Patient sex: M
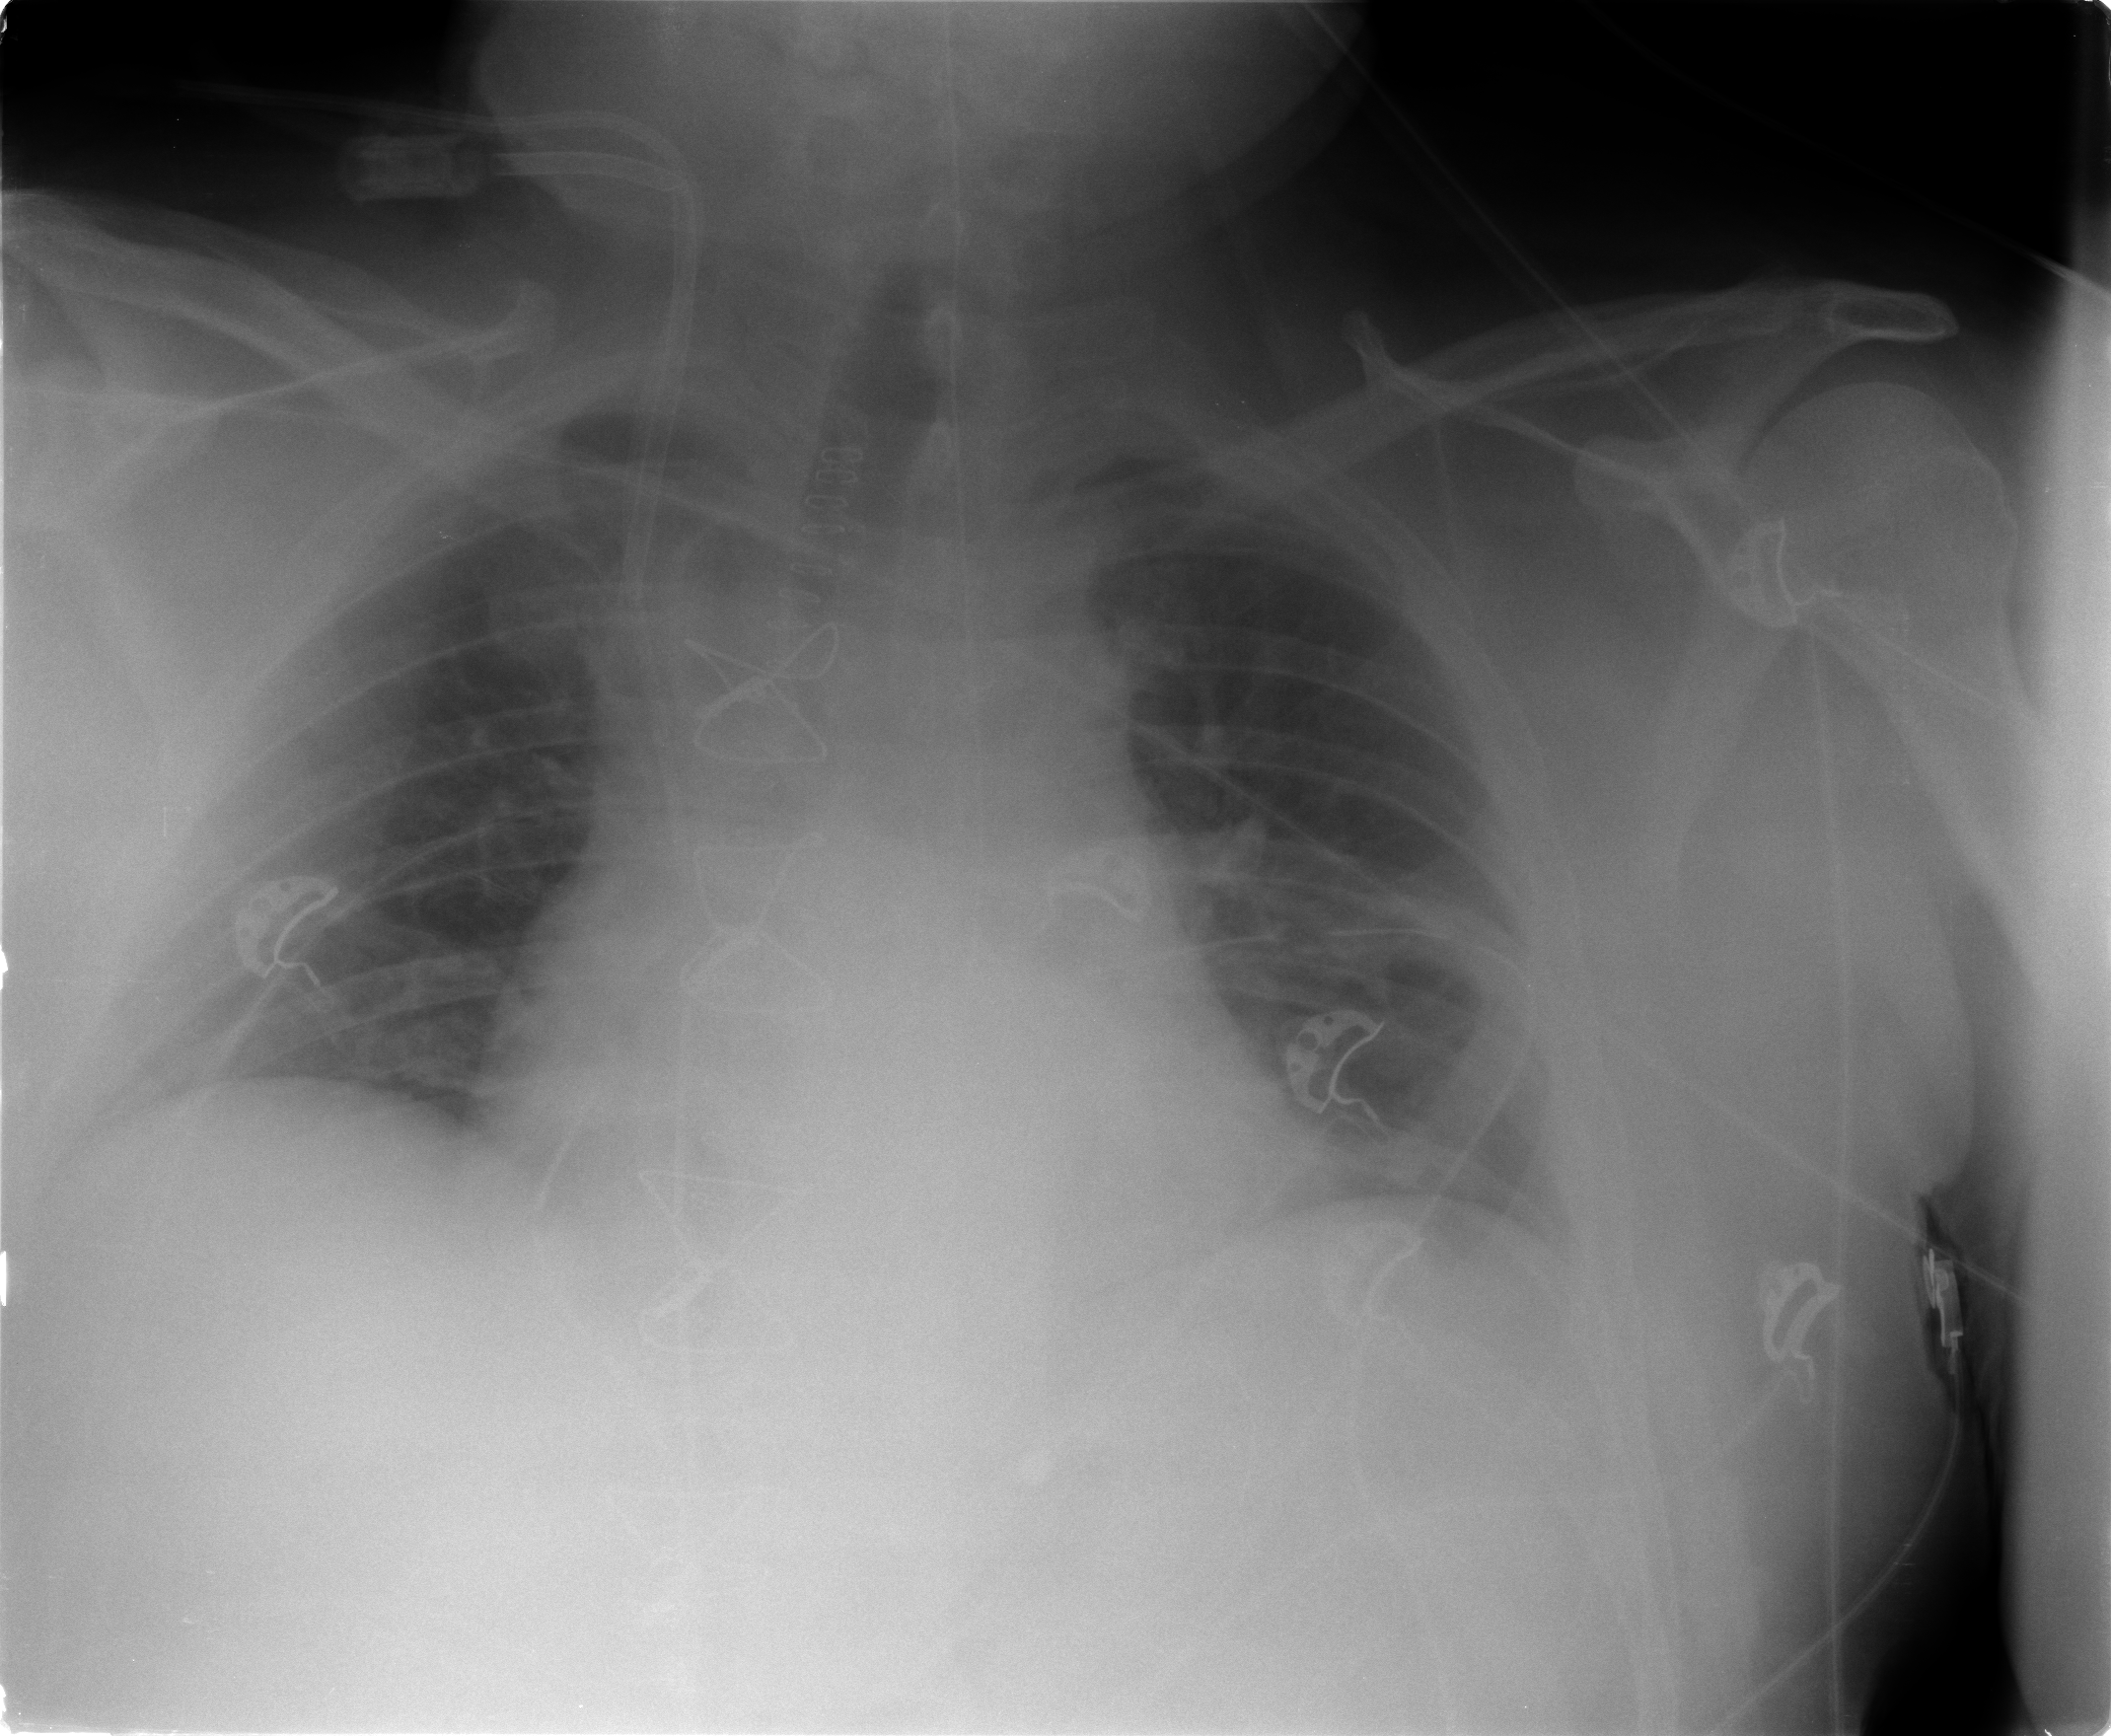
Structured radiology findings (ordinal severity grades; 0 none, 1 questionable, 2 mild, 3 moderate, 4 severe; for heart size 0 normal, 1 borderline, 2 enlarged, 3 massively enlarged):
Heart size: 2
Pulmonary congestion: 1
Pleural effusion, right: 0
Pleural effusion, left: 0
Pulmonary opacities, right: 0
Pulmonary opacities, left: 0
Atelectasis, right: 1
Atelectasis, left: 2